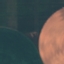
Land use / land cover class: AnnualCrop